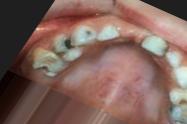
Condition: Caries